Question: I have a basic "To-Do List" iPhone app backed by Core Data. I am having problems implementing a system that allows the user to select sort order (Alpha, Date Created, Custom). If they select custom, then they can move items manually via edit mode.
Right now, the table display and core data reflect the sort selection correctly. However, if I do something like the following I get a weird situation as shown in the screenshot below.
Causes Issue:
1. Start App and change sorting - say from Date Changed to Alpha
2. Change to Custom Sort
3. Try moving an item in edit mode (error only appear while I am holding and dragging an item)
Screenshot:

When the sort preference is changed, I am essentially killing my NSManagedResultsFetcher, creating a new one with the new sort descriptor and reloading the table
'''
- (void)startFetcher
{
BOOL success;
NSError * error;
NSFetchRequest * fetchRequest;
NSSortDescriptor * sortDescriptor;
OurListsAppDelegate* delegate;
delegate = [[UIApplication sharedApplication] delegate];
assert([ListMaster sharedListMaster] != nil);
assert([ListMaster sharedListMaster].managedObjectContext != nil);
NSPredicate *predicate = [NSPredicate predicateWithFormat:
@"(parentCreatedUdid = %@) AND (parentCreatedDate = %@)", self.parentCreatedUdid, self.parentCreatedDate];
if (self.parentItem != nil)
{
sortDescriptor = [[[NSSortDescriptor alloc] initWithKey:self.parentItem.sortPreference ascending:YES] autorelease];
}
else
{
sortDescriptor = [[[NSSortDescriptor alloc] initWithKey:delegate.rootSortPreference ascending:YES] autorelease];
}
assert(sortDescriptor != nil);
fetchRequest = [[[NSFetchRequest alloc] init] autorelease];
assert(fetchRequest != nil);
[fetchRequest setPredicate:predicate];
[fetchRequest setEntity:[ListMaster sharedListMaster].listEntity];
[fetchRequest setFetchBatchSize:20];
[fetchRequest setSortDescriptors:[NSArray arrayWithObject:sortDescriptor]];
assert(self.fetcher == nil);
self.fetcher = [[NSFetchedResultsController alloc] initWithFetchRequest:fetchRequest managedObjectContext:[ListMaster sharedListMaster].managedObjectContext sectionNameKeyPath:nil cacheName:nil];
assert(self.fetcher != nil);
self.fetcher.delegate = self;
success = [self.fetcher performFetch:&error];
if ( ! success ) {
[[QLog log] logWithFormat:@"viewer fetch failed %@", error];
}
}
'''
And the method called when the sort order has been changed
'''
- (void)restartFetcher
{
[_fetcher release];
self.fetcher = nil;
[self startFetcher];
[self reloadTable];
}
'''
Edit: Added code below per request
'''
- (UITableViewCell *)tableView:(UITableView *)tv cellForRowAtIndexPath:(NSIndexPath *)indexPath
{
UITableViewCell * result;
assert(tv == self.tableView);
assert(indexPath != NULL);
if ( [self hasNoItems] )
{
// There are no items to display; return a cell that simple says "No items".
result = [self.tableView dequeueReusableCellWithIdentifier:@"cell"];
if (result == nil) {
result = [[[UITableViewCell alloc] initWithStyle:UITableViewCellStyleDefault reuseIdentifier:@"cell"] autorelease];
assert(result != nil);
result.textLabel.text = @"No items";
result.textLabel.textColor = [UIColor darkGrayColor];
result.textLabel.textAlignment = UITextAlignmentCenter;
}
result.selectionStyle = UITableViewCellSelectionStyleNone;
}
else
{
ListItem * item;
item = [self.fetcher objectAtIndexPath:indexPath];
assert([item isKindOfClass:[ListItem class]]);
UITableViewCell *cell = [tv dequeueReusableCellWithIdentifier:@"cell"];
if (cell == nil)
{
cell = [[[UITableViewCell alloc] initWithStyle:UITableViewCellStyleDefault reuseIdentifier:@"cell"] autorelease];
assert(cell != nil);
assert(cell.selectionStyle == UITableViewCellSelectionStyleBlue);;
}
ToggleImageControl *toggleControl = [[ToggleImageControl alloc] initWithFrame: CGRectMake(4, 6, 32, 32) status:item.isDone];
toggleControl.tag = indexPath.row;
[cell.contentView addSubview: toggleControl];
[toggleControl release];
UILabel *label = [[UILabel alloc] initWithFrame:CGRectMake(50, 0, 260, 44)];
label.text = item.name;
label.textAlignment = UITextAlignmentLeft;
[cell.contentView addSubview:label];
[label release];
if ([item.isList boolValue] == YES)
{
cell.accessoryType = UITableViewCellAccessoryDisclosureIndicator;
}
else
{
cell.accessoryType = UITableViewCellAccessoryNone;
}
result = cell;
}
return result;
}
'''
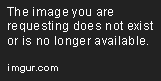
Answer: Your problem is in these lines,
'''
ToggleImageControl *toggleControl = [[ToggleImageControl alloc] initWithFrame: CGRectMake(4, 6, 32, 32) status:item.isDone];
toggleControl.tag = indexPath.row;
[cell.contentView addSubview: toggleControl];
[toggleControl release];
UILabel *label = [[UILabel alloc] initWithFrame:CGRectMake(50, 0, 260, 44)];
label.text = item.name;
label.textAlignment = UITextAlignmentLeft;
[cell.contentView addSubview:label];
[label release];
'''
This is a problem of cell reuse. Reusable cells need to be reset every time before they are configured. In this case, I realized that this was the problem when I noticed the content of one cell merging with the content of another. When such a thing happens, it usually is the problem. What you're doing wrong is that you are adding both the objects that you create above every time the cell is reused. In case of toggle control, they overlap and you won't notice but text varies and the overlap stands out.
You can either search for both the objects and remove them from your cell and then do what you are doing above or you can create a custom subclass of a 'UITableViewCell' and add two 'retain'ed properties - one for the toggle control and one for the label and later do this,
'''
ToggleImageControl *toggleControl = [[ToggleImageControl alloc] initWithFrame: CGRectMake(4, 6, 32, 32) status:item.isDone];
toggleControl.tag = indexPath.row;
cell.toggleControl = toggleControl;
[toggleControl release];
UILabel *label = [[UILabel alloc] initWithFrame:CGRectMake(50, 0, 260, 44)];
label.text = item.name;
label.textAlignment = UITextAlignmentLeft;
cell.label = label;
[label release];
'''